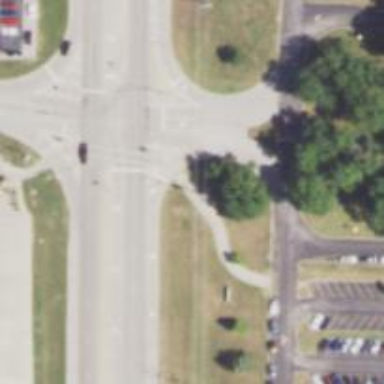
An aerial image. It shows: Crossing with line markings on the road.